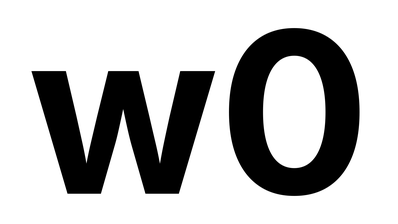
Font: Inter_Bold